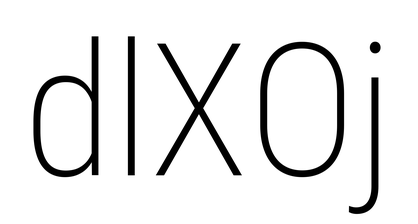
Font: Roboto_Condensed_ExtraLight